Question: Calculate the minimum enclosing rectangle area of the following rectangle, where the sides of the enclosing rectangle must be parallel to the grid
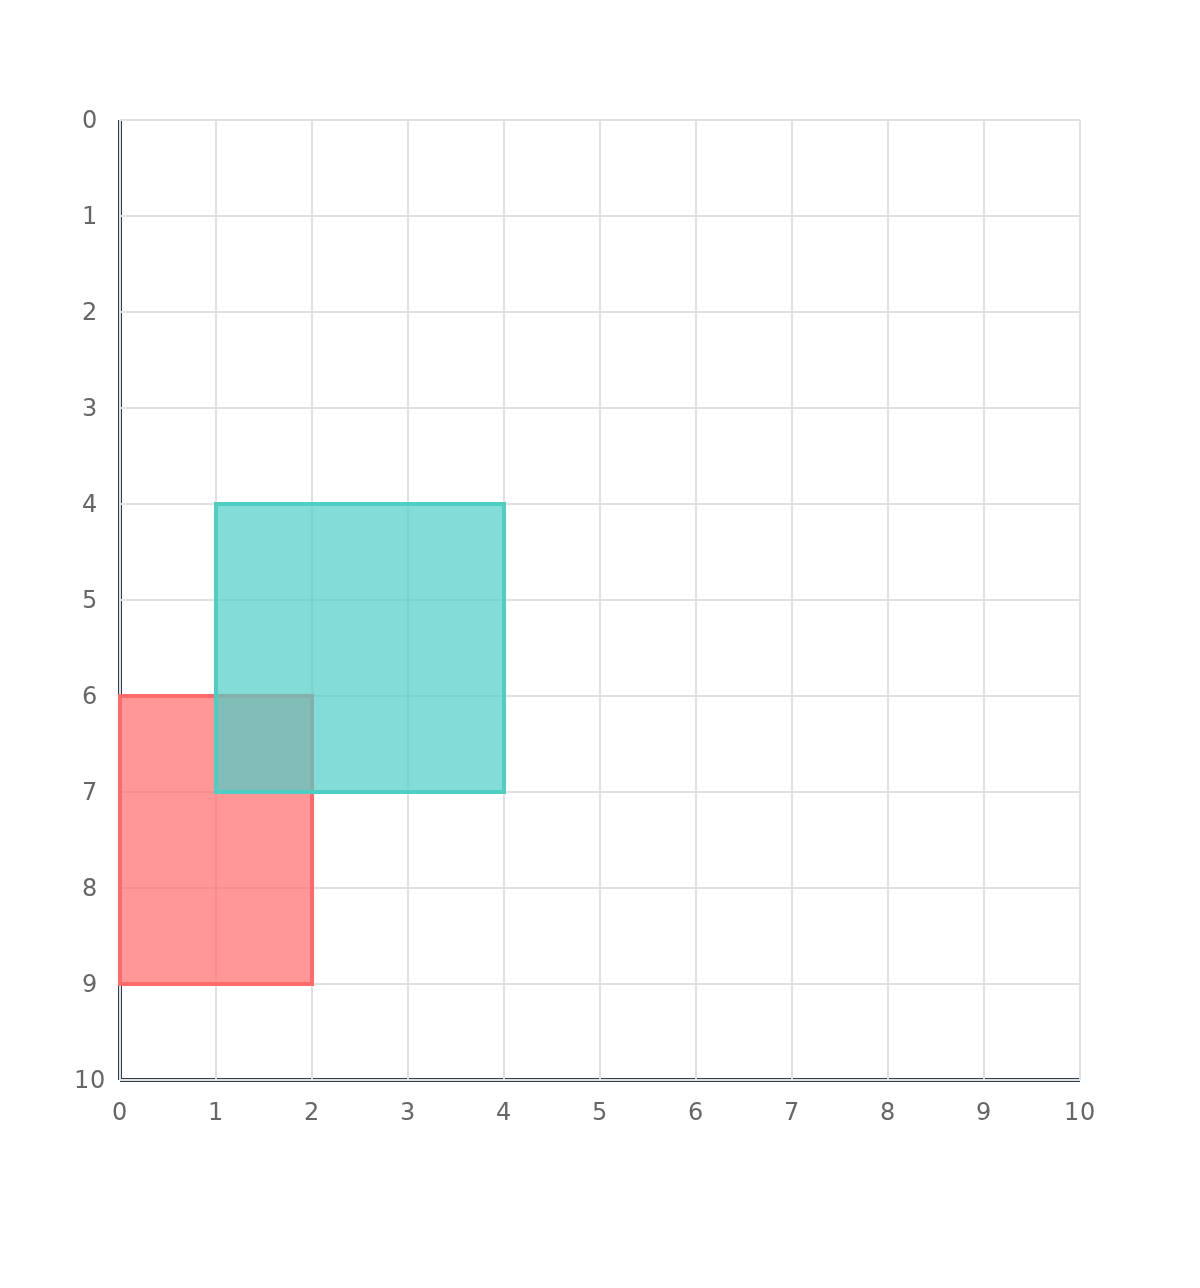
Answer: 20